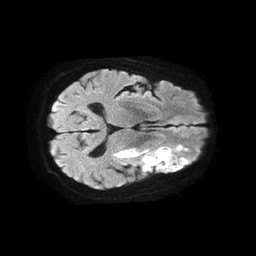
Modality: TRACE
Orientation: axial
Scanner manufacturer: philips
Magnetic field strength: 1.5 T
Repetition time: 4.6 s
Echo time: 0.08941 s